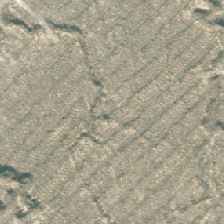
Land cover: harvested_forest